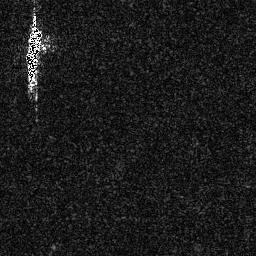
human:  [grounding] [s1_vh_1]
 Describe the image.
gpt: In the satellite image, there is  <ref>1 medium ship </ref> <box>[[8, 10, 16, 35, 0]]</box> located at top left.